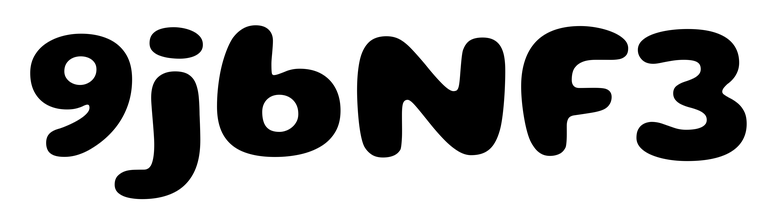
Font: Gluten_Bold